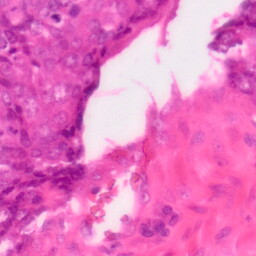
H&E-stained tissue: Colon